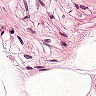
Metastatic tissue present: no